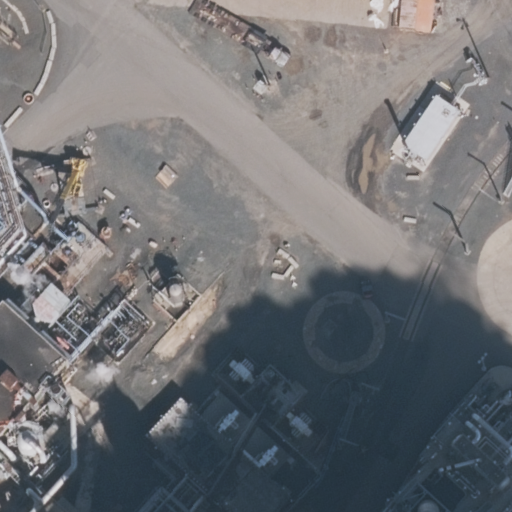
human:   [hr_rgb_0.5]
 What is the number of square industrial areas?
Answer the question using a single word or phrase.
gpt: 0

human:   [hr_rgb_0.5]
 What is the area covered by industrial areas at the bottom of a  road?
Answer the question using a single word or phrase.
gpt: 10583m2

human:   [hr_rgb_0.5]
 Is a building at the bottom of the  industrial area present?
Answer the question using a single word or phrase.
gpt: no

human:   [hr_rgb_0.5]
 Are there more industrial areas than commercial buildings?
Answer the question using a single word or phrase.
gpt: yes

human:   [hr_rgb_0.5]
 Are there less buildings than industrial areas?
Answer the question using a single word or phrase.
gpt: yes

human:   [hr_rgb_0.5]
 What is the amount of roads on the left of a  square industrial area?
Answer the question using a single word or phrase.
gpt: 0

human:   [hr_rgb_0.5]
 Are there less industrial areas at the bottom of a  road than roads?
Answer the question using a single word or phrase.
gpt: yes

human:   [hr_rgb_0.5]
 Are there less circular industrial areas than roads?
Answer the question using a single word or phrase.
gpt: yes

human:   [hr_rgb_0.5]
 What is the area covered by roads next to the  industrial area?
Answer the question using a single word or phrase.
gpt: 0m2

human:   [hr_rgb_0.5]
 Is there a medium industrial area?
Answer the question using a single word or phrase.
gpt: no

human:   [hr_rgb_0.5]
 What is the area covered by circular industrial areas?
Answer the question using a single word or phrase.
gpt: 0m2

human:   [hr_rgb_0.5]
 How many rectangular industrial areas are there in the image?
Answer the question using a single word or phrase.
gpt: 1

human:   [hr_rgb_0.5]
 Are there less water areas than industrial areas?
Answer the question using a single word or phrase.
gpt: yes

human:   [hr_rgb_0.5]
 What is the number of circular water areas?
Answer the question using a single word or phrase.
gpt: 0

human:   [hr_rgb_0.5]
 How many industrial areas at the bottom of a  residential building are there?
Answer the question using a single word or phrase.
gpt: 0

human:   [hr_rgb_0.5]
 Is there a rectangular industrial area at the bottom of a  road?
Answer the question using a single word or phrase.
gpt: yes

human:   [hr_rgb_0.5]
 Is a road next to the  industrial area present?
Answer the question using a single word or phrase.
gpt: yes

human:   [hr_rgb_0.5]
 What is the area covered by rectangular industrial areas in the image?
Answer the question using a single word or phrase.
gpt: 10583m2

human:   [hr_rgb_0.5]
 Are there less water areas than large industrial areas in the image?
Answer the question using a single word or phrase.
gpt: yes

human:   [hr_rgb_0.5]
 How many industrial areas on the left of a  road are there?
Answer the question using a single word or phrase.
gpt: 0

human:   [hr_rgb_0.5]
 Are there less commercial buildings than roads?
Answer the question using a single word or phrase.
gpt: yes

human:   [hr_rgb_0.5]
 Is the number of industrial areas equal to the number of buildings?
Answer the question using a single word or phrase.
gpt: no

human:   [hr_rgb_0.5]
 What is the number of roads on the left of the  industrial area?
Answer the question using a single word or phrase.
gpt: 2

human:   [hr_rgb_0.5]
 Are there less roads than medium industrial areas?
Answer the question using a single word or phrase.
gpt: no

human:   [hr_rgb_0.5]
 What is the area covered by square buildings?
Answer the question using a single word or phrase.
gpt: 0m2

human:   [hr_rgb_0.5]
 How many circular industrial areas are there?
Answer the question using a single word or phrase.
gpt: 0

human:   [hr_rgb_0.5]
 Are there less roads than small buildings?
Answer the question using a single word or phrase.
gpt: no

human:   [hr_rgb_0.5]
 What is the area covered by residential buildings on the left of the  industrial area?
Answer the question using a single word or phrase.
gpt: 0m2

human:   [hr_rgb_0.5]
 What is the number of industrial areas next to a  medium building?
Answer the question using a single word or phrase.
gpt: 0

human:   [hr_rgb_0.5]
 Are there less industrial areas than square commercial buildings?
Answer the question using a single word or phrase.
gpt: no

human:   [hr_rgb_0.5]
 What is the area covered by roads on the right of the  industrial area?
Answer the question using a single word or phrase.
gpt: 0m2

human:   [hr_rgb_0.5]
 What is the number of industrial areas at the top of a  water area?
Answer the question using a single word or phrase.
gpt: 0

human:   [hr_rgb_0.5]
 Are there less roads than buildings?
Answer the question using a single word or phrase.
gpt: no

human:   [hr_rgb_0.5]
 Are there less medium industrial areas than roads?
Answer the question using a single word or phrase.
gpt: yes

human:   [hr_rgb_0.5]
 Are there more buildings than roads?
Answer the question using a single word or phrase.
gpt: no

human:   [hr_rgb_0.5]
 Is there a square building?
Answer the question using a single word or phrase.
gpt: no